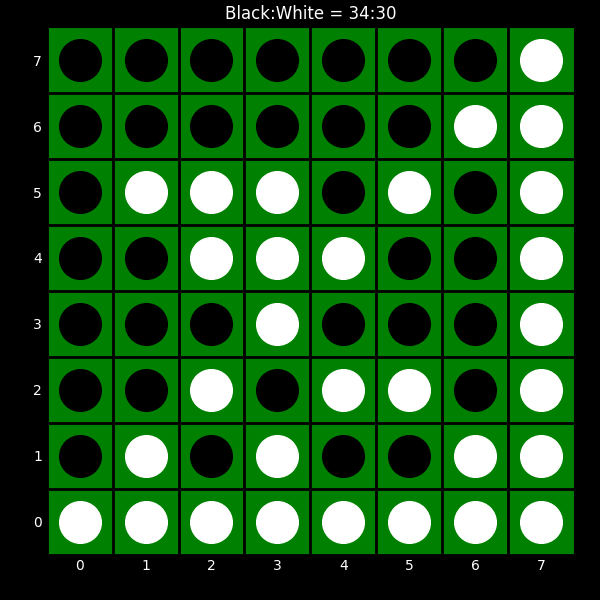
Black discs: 34
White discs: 30